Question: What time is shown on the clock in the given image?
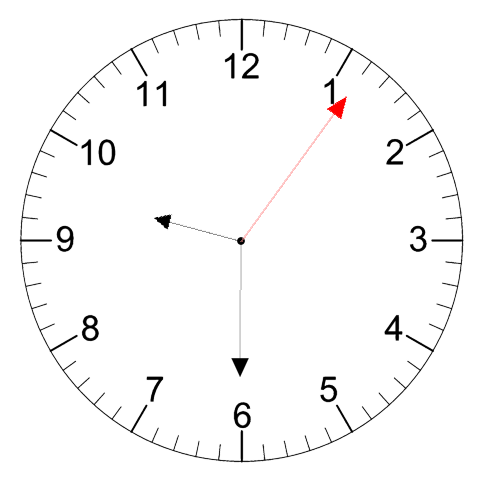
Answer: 09:30:06